Question: I have created a desktop (winforms) and web based (asp.net) dashboard application that uses the <URL> circular and linear gauges.
e.g.
I need to recreate these gauges using the xcode ui and objective c (or something that can be imported into a view based project)
Are there any frameworks available that can create these types of gauges? I had a look at core plot, but it doesn't have this type of functionality.
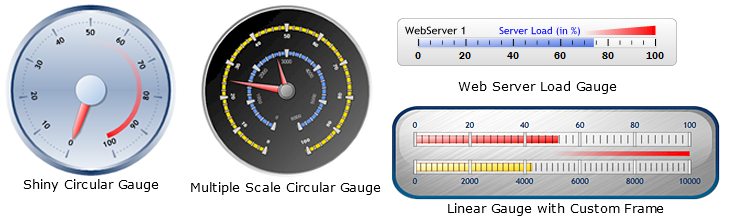
Answer: They are not as difficult as they seem. You simply need the graphic assets then distinguish the static vs animatable graphics assets.
The animation can be done fairly easily using Core animation. So let's say you have the first gadget (though Quartz2D will be much more performant - but it will be a good start to make it using simple UIViews).
The first gadget has just the needle that animates (or rotates based on a given value). rest of the image can be a simple UIImageView.
Do something like:
'''
needleView.layer.anchorPoint = BOTTOM_RIGHT_POINT;//to not rotate at center but bottom right or whatever
...
[UIView beginAnimations:nil context:NULL];
[UIView setAnimationDuration:1.0];
CGAffineTransform transform = CGAffineTransformMakeRotation(angle_in_radians);
needleView.transform = transform;
[UIView commitAnimations];
'''
This will rotate the needle.
Similarly for the two needles in second gauge. For the horizontal bars, do the same but using FRAME to set the size of bars relative to min_value and max_value.